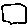
Label: square